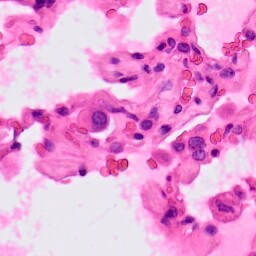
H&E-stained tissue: Lung